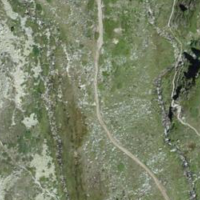
EUNIS habitat code: 26
Species observed at this site:
Hesperia comma
Oreojuncus trifidus
Picea abies
Falco tinnunculus